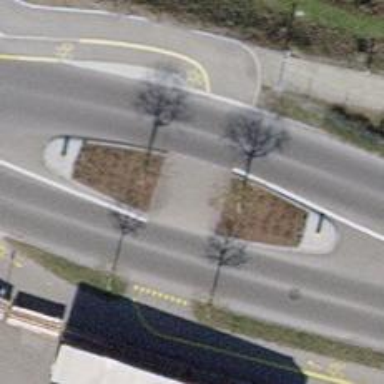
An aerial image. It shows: Uncontrolled road crossing with pedestrian island.